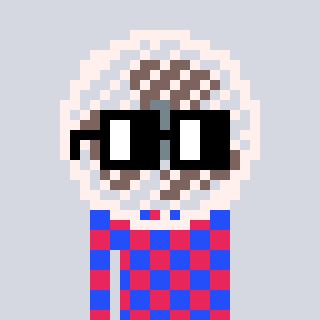
a pixel art character with square black glasses, a fan-shaped head and a redpinkish-colored body on a cool background